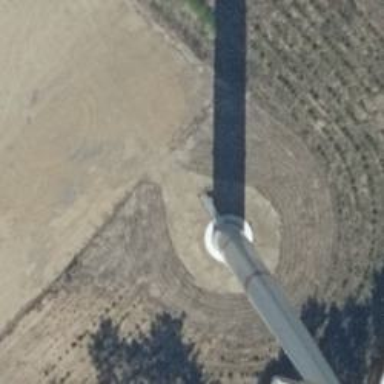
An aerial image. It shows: Wind generator with horizontal axis. The generator is wind turbine.